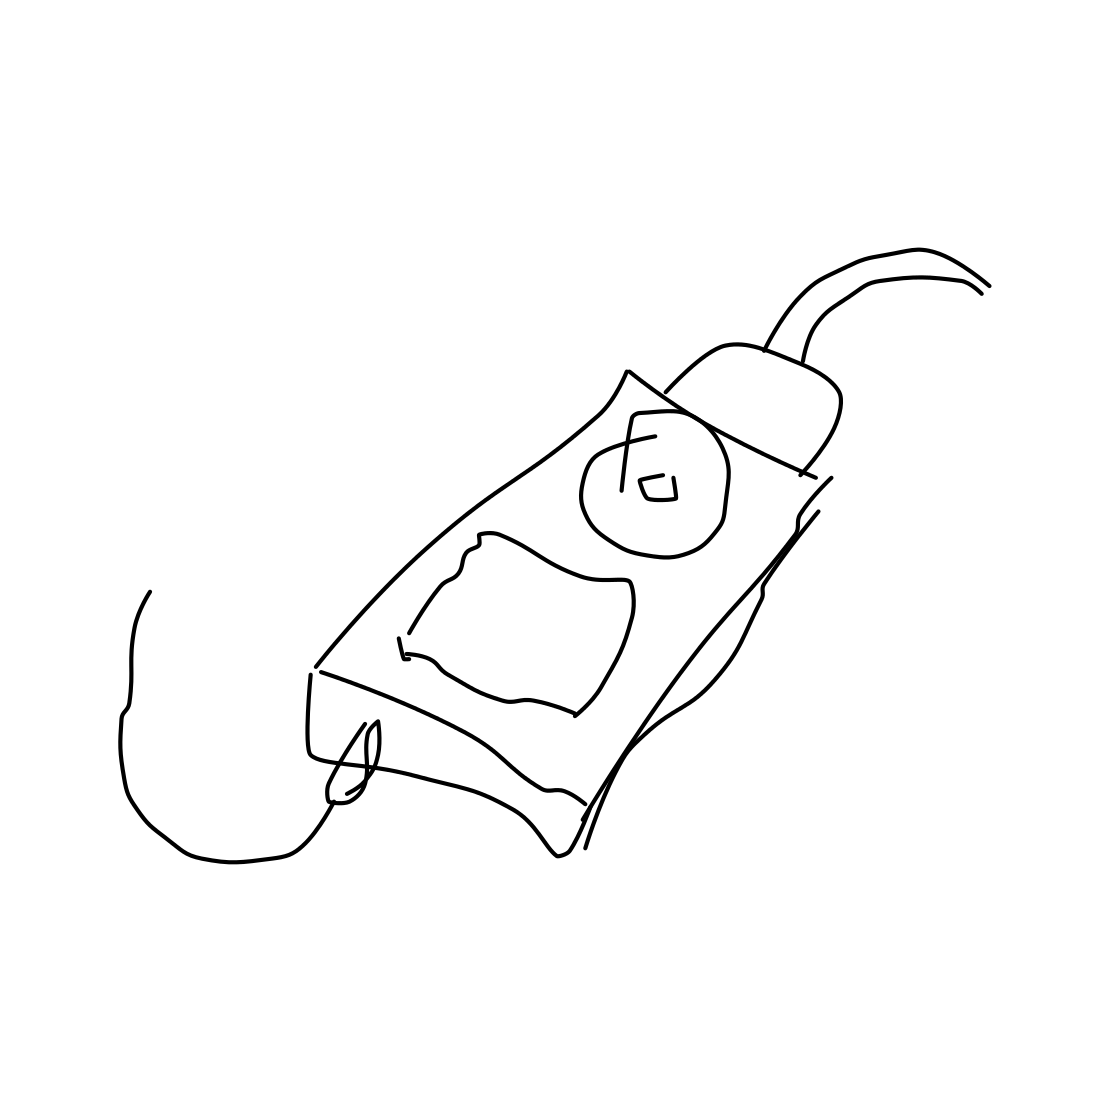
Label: ipod